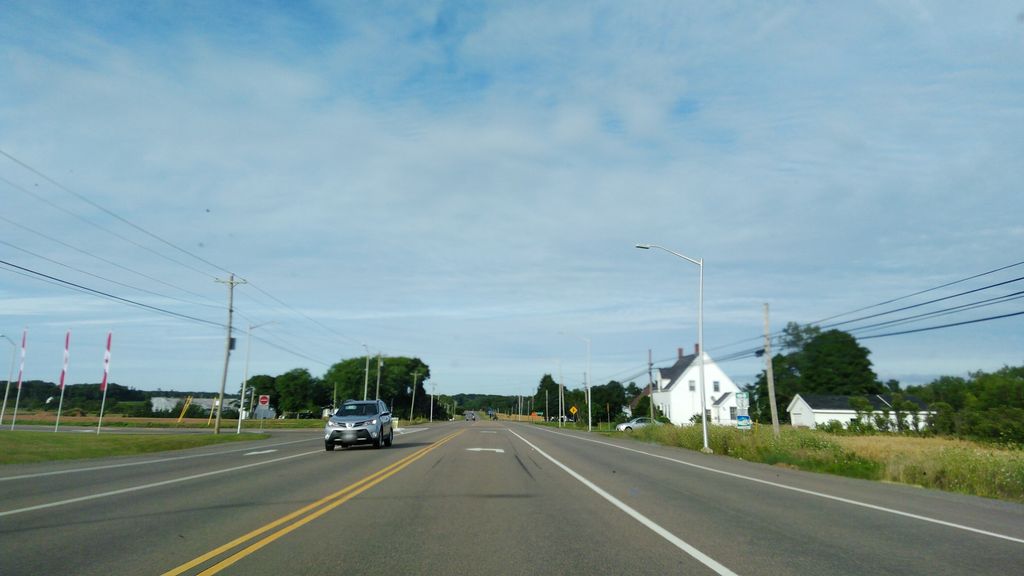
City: charlottetown